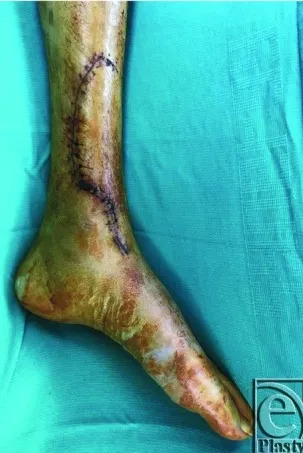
(a, b) Fluoroscopic image and wound following first-stage debridement and antibiotic bead placement.
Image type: radiology (x_ray)